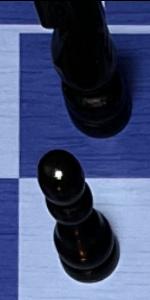
Label: Pawn_Black